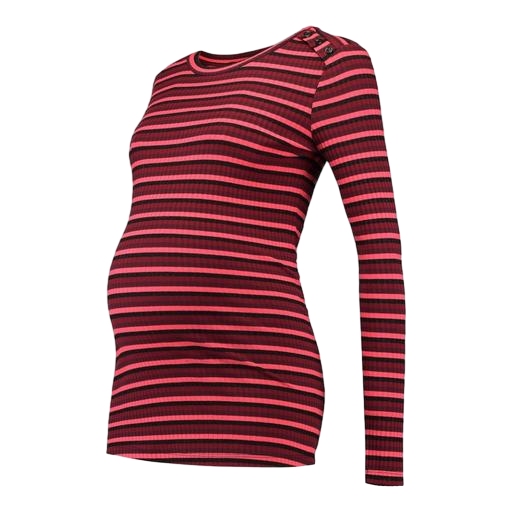
black maternity red, multicolor maternity coral longline, red women's striped long-sleeve t-shirt, white background